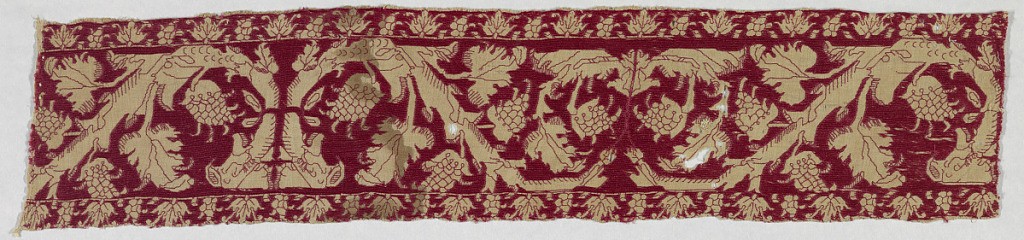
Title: Band
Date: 17th century
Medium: silk on linen Technique: embroidered
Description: Border of red silk on linen showing a branch with leaves and flowers.